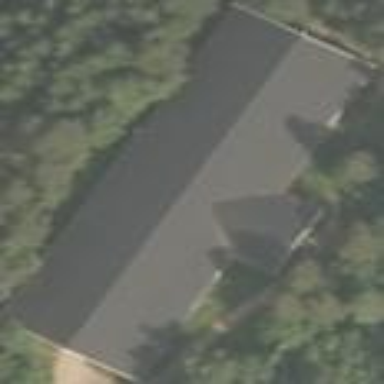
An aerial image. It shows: Riding hall on pitch leisure land.